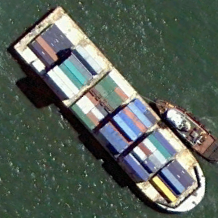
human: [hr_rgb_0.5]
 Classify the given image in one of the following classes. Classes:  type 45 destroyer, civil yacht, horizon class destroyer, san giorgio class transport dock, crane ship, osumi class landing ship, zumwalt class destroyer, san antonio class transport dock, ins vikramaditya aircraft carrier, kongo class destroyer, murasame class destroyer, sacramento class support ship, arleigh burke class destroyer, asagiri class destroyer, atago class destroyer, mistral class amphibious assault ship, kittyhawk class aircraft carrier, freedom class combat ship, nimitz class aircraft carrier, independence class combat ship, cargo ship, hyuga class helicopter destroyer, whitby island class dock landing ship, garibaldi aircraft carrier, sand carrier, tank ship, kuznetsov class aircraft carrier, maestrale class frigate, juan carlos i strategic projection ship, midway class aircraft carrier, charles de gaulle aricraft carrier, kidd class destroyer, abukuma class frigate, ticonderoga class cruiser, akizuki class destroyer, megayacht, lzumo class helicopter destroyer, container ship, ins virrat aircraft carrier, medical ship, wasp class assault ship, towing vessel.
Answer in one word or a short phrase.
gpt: Container ship